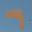
Label: 9